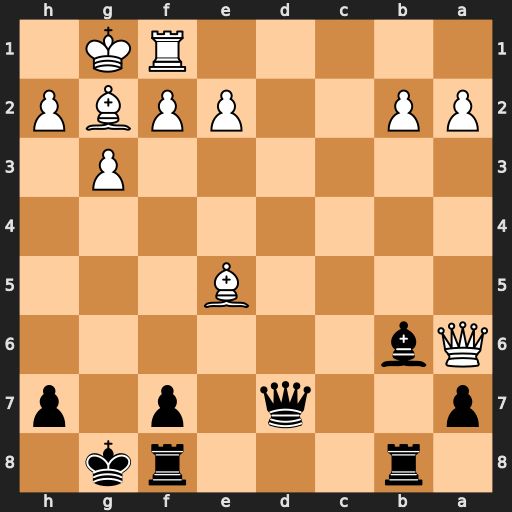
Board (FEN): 1r3rk1/p2q1p1p/Qb6/4B3/8/6P1/PP2PPBP/5RK1
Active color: b
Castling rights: -
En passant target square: -
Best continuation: Qe6 Bxb8 Bxf2+ Rxf2 Qxa6